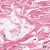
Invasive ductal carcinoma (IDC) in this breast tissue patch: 0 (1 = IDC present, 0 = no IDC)